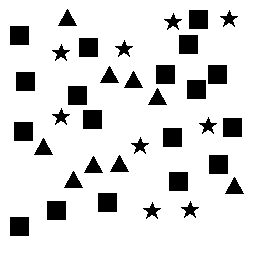
Squares: 18
Triangles: 9
Stars: 9
Total shapes: 36